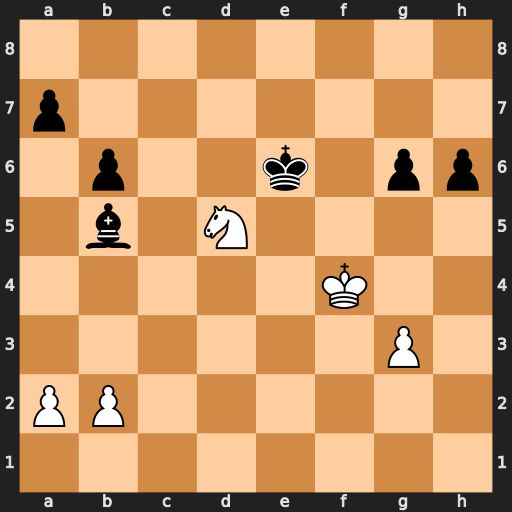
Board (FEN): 8/p7/1p2k1pp/1b1N4/5K2/6P1/PP6/8
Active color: w
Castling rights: -
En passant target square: -
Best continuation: Nc7+ Kf6 Nxb5